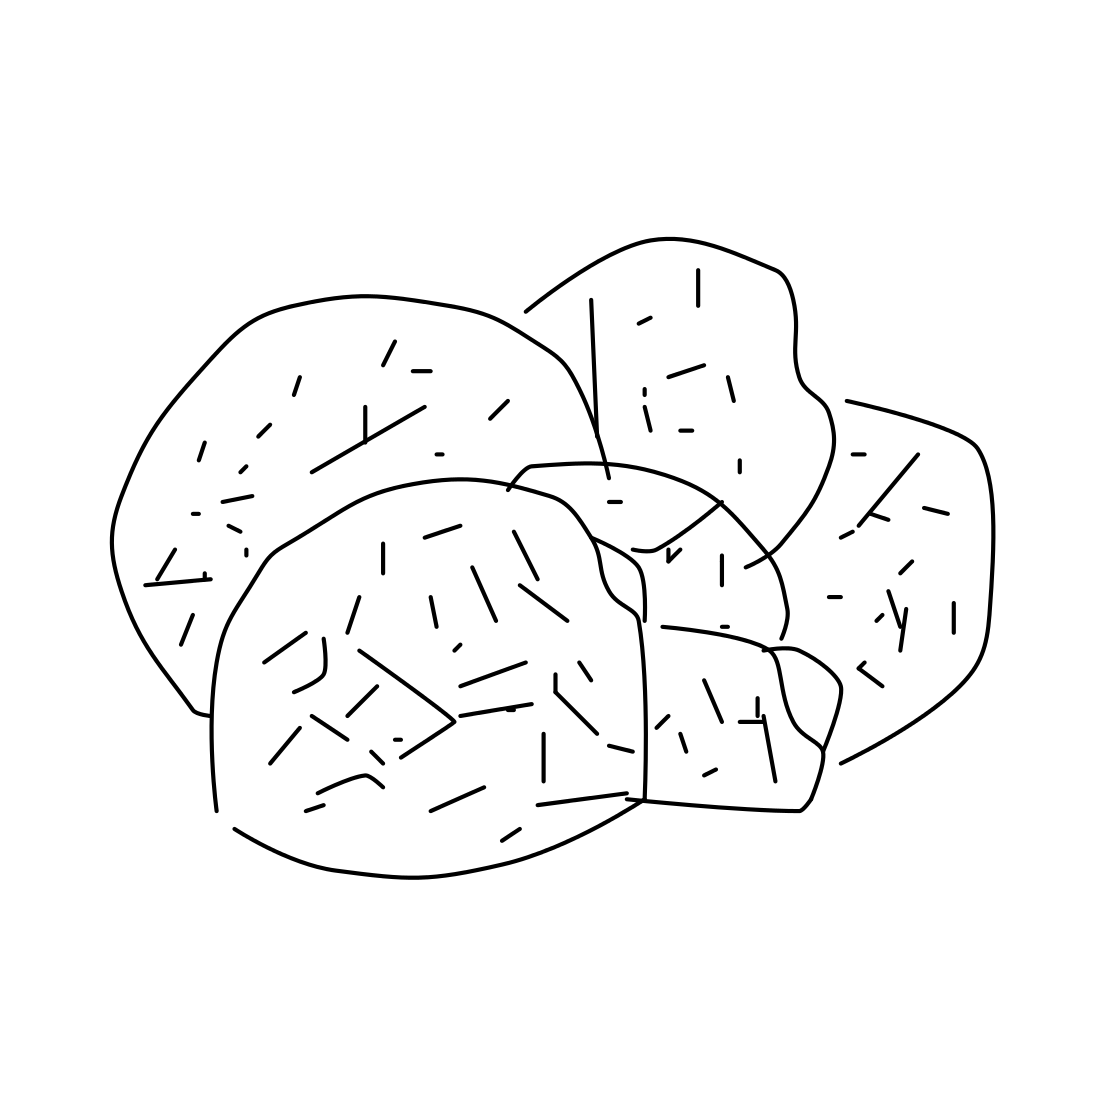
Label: bush